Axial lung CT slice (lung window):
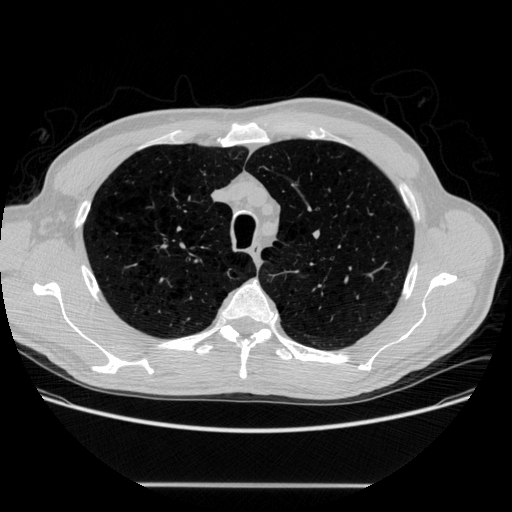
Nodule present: no